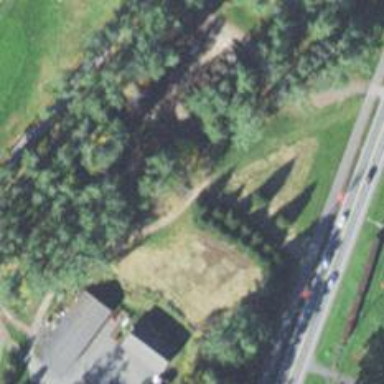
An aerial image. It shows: Service road used as golf cart path.